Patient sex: M
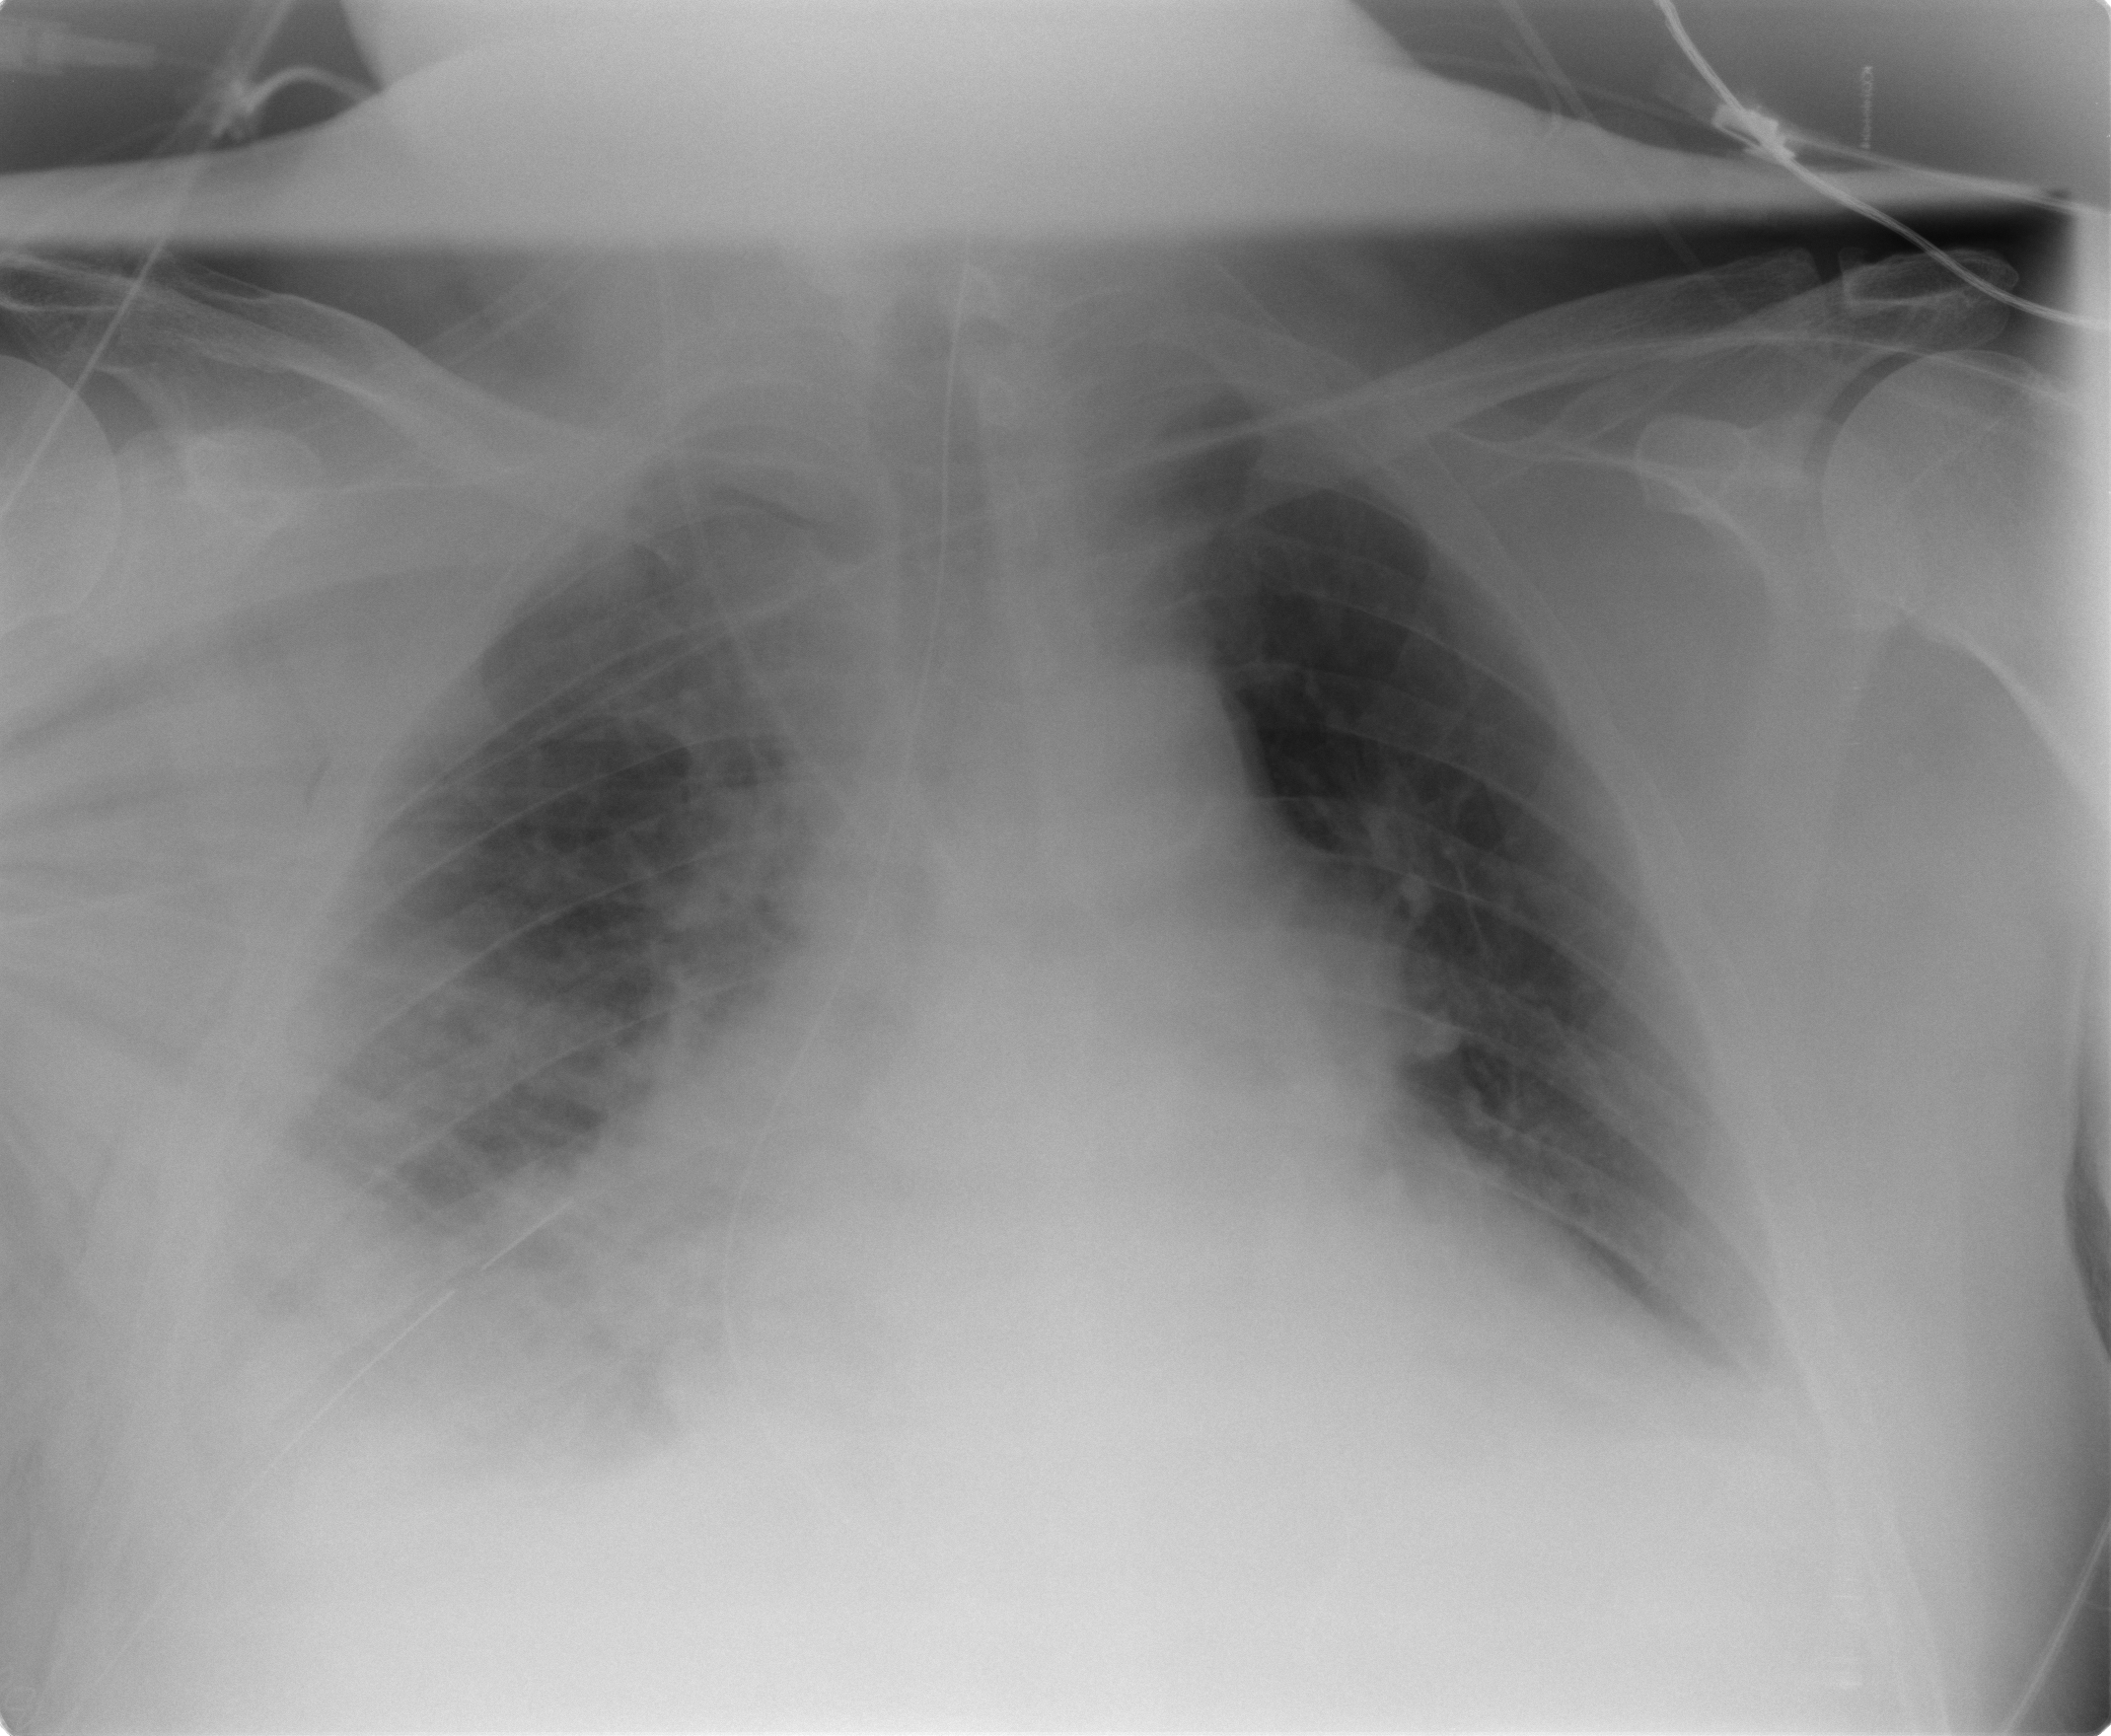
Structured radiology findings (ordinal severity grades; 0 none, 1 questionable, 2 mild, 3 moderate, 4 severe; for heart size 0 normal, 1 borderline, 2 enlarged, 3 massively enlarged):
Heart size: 2
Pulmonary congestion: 0
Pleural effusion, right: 1
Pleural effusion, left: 1
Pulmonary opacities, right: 0
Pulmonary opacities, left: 0
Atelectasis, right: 3
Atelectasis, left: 0